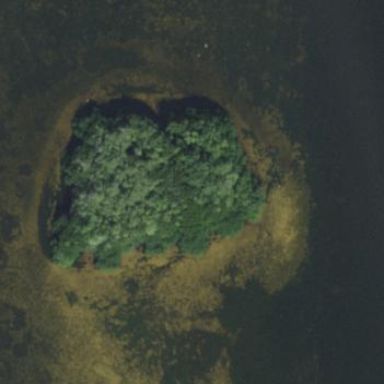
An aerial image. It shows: Islet located along the natural coastline.